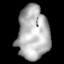
Tissue: lung
Cell type: Epithelial cells
Senescence score: 0.2156
Nuclear area (px): 1654
Mean DAPI intensity: 177.506